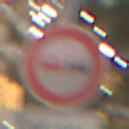
Verkehrszeichen: Ueberholverbot
Zusatzzeichen unten: ZeitangabenOhneBeschraenkungAufWochentage1
Umgebung: Outdoor, Urban
Tageszeit: Night
Wetter: Overcast
Licht: Artificial
Jahreszeit: Winter
Kontrast: MediumContrast